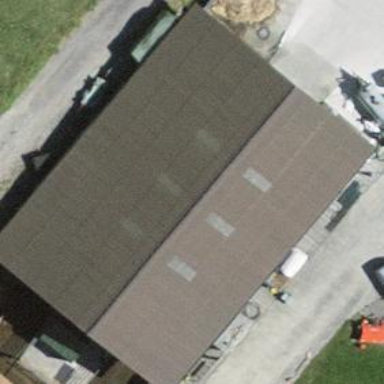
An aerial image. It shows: Farm auxiliary building.